九年级 · 度量几何学
(本小题 8.0 分)

如图, 在 $\triangle A B C$ 中, $\angle C=90^{\circ}, \angle B A C$ 的平分线交 $B C$ 于点 $D, D E \perp A D$, 交 $A B$ 于点 $E, A E$ 为 $\odot O$的直径, $B C$ 是 $\odot O$ 的切线

(1)求证: $\triangle A B D \sim \triangle D B E$;

(2) 若 $\cos B=\frac{2 \sqrt{2}}{3}, A E=4$, 求 $C D$.
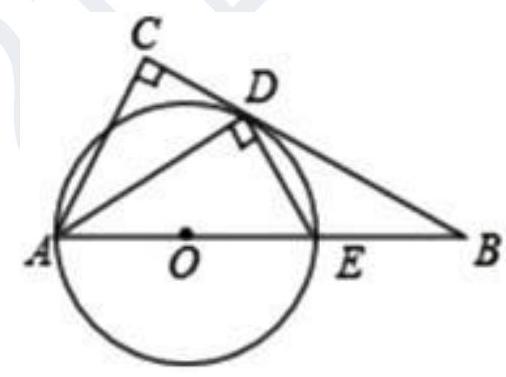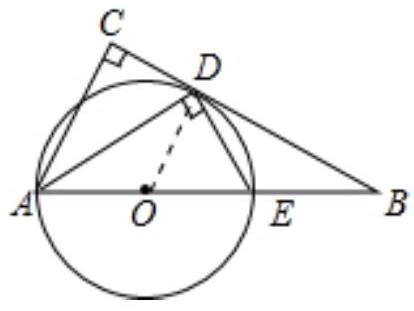
答案: (1) $\because B C$ 是 $\odot O$ 切线,

$\therefore \angle O D B=90^{\circ}$,

$\therefore \angle B D E+\angle O D E=90^{\circ}$,

$\because A E$ 是直径,

$\therefore \angle A D E=90^{\circ}$,

$\therefore \angle D A E+\angle A E D=90^{\circ}$,

$\because O D=O E$,

$\therefore \angle O D E=\angle O E D$,

$\therefore \angle B D E=\angle D A B$,

$\because \angle B=\angle B$,

$\therefore \triangle A B D \sim \triangle D B E$.

(2)在Rt $\triangle O D B$ 中, $\because \cos B=\frac{B D}{O B}=\frac{2 \sqrt{2}}{3}$, 设 $B D=2 \sqrt{2} k, O B=3 k$,

$\because O D^{2}+B D^{2}=O B^{2}$,

$\therefore 4+8 k^{2}=9 k^{2}$,

$\therefore k=2$,

$\therefore B O=6, B D=4 \sqrt{2}$,

$\because D O / / A C$,

$\therefore \frac{B D}{C D}=\frac{B O}{A O}$
$\therefore \frac{4 \sqrt{2}}{C D}=\frac{6}{2}$

$\therefore C D=\frac{4 \sqrt{2}}{3}$.

【解析】本题考查圆的综合题、切线的判定、相似三角形的判定和性质、锐角三角函数、勾股定理等知识, 解题的关键是灵活运用这些知识解决问题, 学会添加常用辅助线, 学会用方程的思想思考问题.

(1)欲证明 $\triangle A B D \sim \triangle D B E$, 只要证明 $\angle B D E=\angle D A B$ 即可.

(2)在 $R t \triangle O D B$ 中, 由 $\cos B=\frac{B D}{O B}=\frac{2 \sqrt{2}}{3}$, 设 $B D=2 \sqrt{2} k, O B=3 k$, 利用勾股定理列出方程求出 $k$,再利用 $D O / / A C$, 得 $\frac{B D}{C D}=\frac{B O}{A O}$ 列出方程即可解决问题.